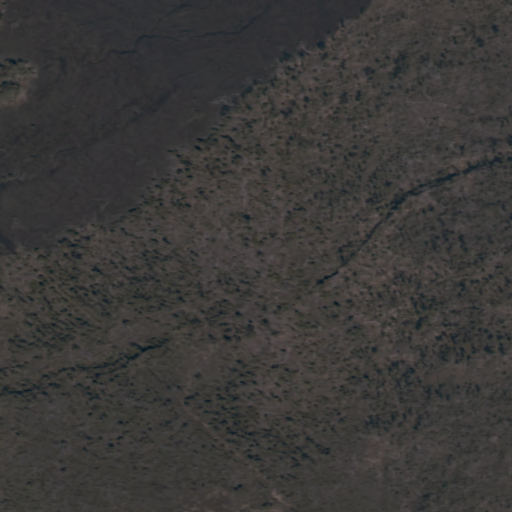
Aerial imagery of mountain in Hawaii named Ohialele containing only unknown